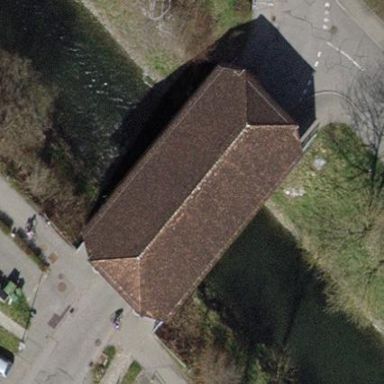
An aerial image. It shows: Covered bridge with half-hipped slate roof.